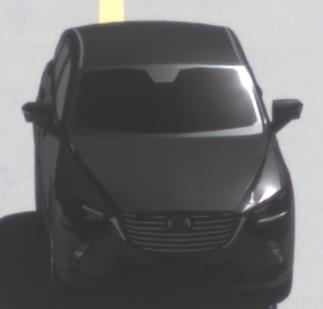
Make: Mazda
Model: CX-3 SKYACTIV-G 120
Detailed model: CX-3 (DK)
Model produced from: 2015/06
Model produced until: 2018/06
Doors: 5
Color: black
Road condition: dry road
Daytime: midday
Contrast: high contrast